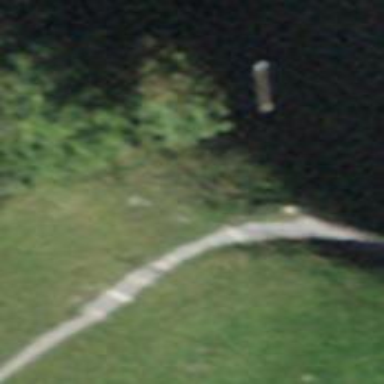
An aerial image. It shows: Path with fine gravel surface.